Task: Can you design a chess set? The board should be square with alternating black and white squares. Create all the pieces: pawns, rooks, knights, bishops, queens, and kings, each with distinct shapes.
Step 2794:
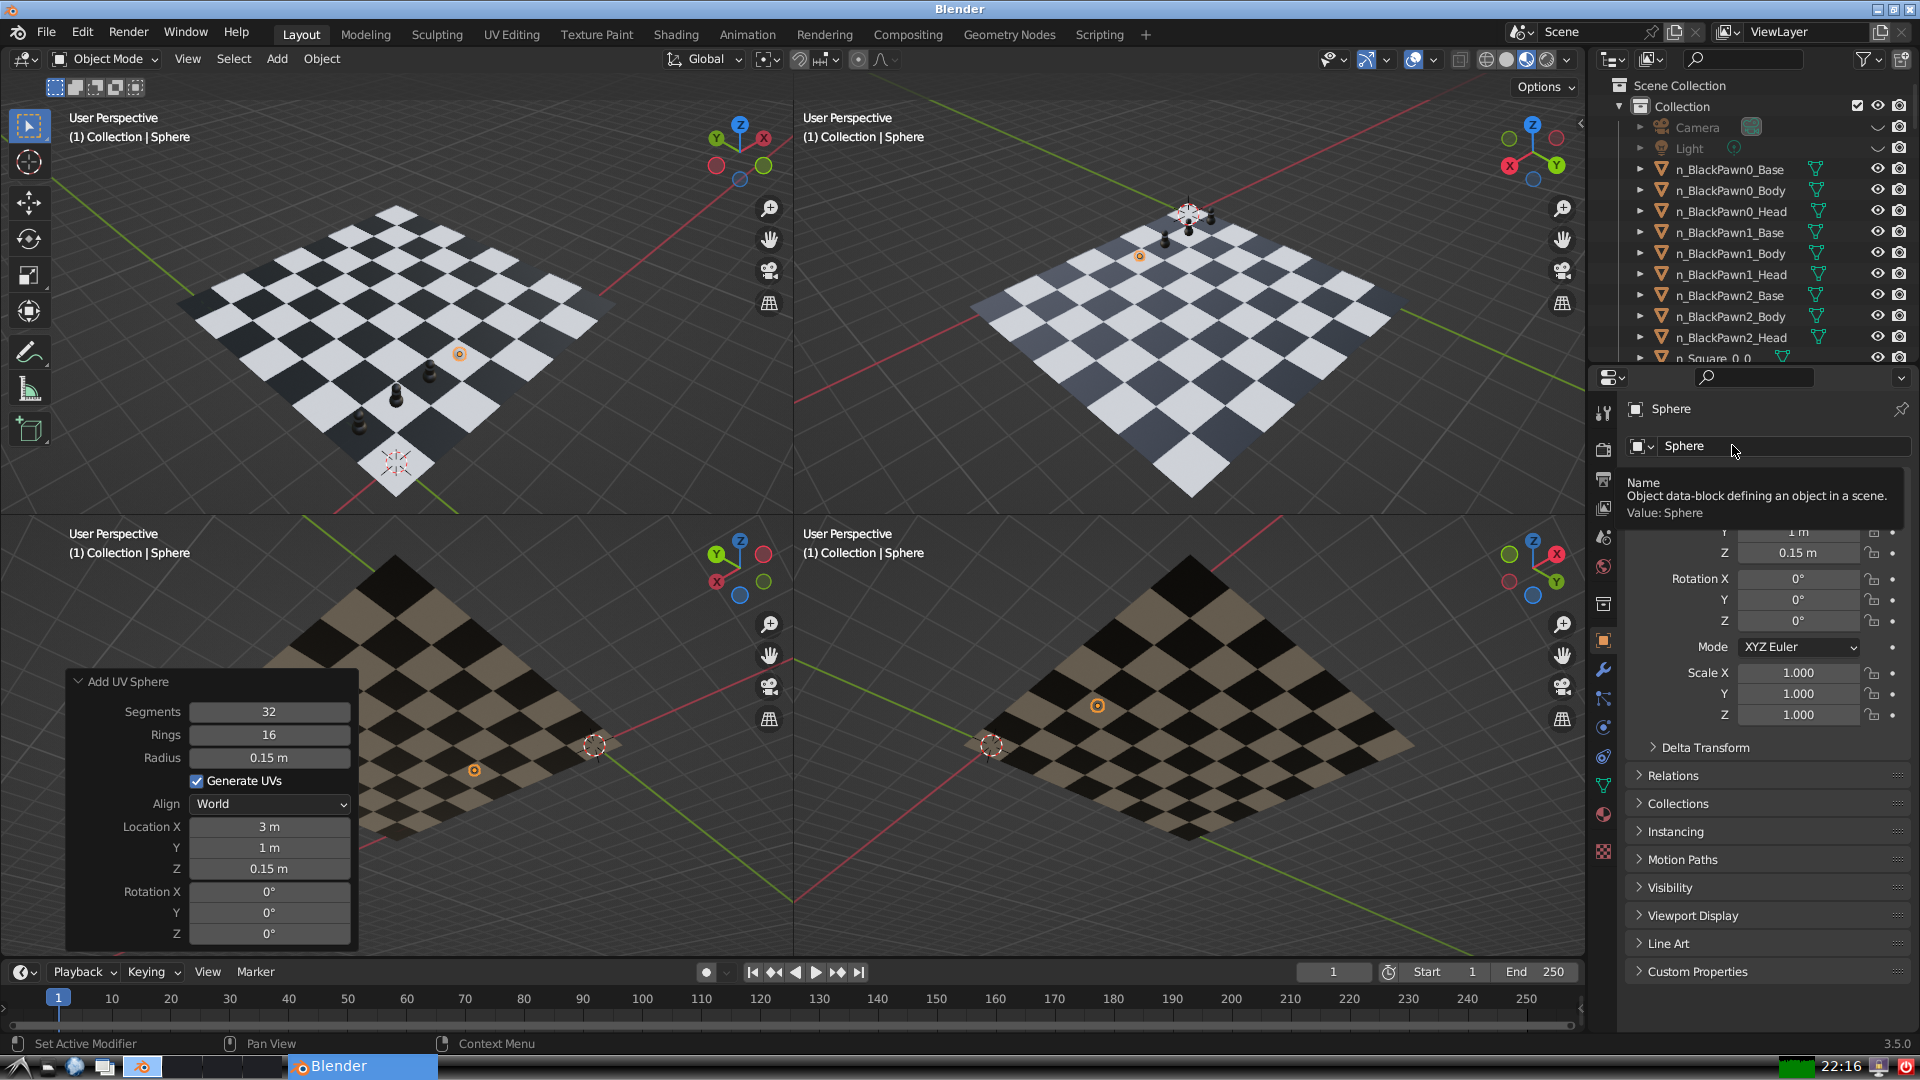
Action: click: no